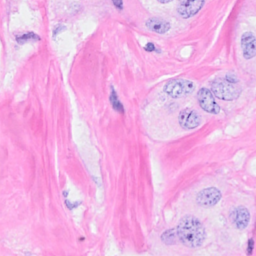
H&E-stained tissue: Breast